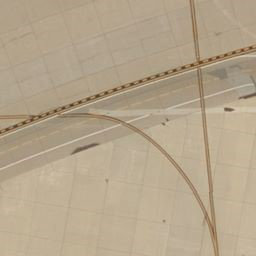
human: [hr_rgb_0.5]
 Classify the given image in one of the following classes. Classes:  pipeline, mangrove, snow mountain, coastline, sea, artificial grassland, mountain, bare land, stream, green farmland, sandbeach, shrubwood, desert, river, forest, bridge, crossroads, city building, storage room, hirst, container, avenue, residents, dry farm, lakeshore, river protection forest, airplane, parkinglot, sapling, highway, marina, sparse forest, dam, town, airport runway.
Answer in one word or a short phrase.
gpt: airport runway